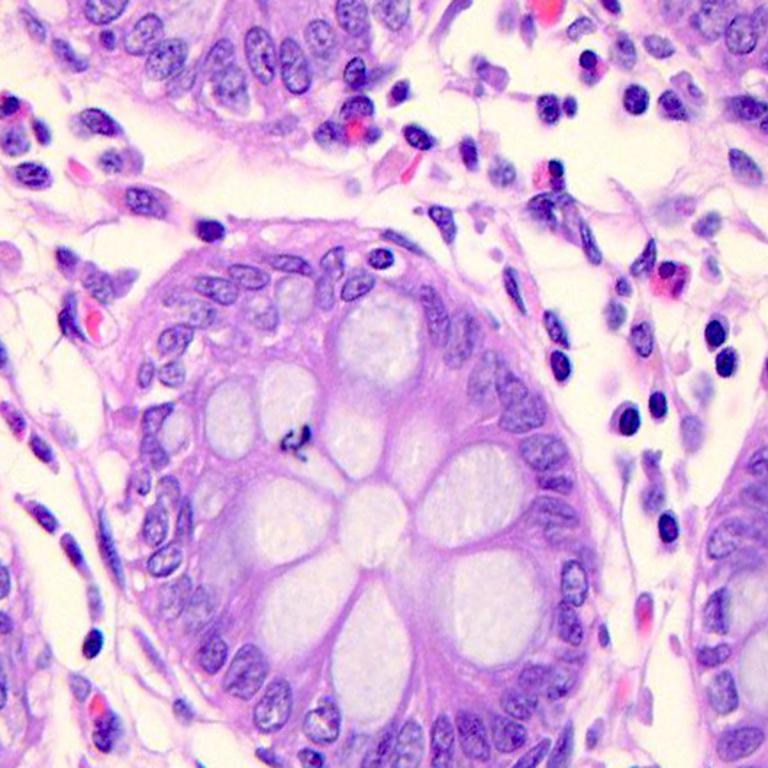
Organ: colon
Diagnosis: benign